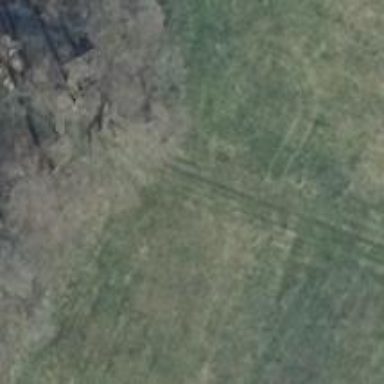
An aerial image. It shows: Grass track road with grade 5 tracktype.